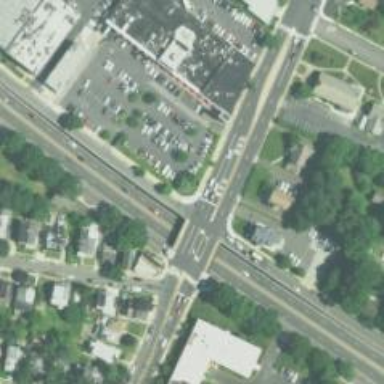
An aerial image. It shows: Marked road crossing.